Field crop: maize
Growth stage: 2
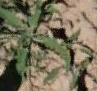
Species: atriplex